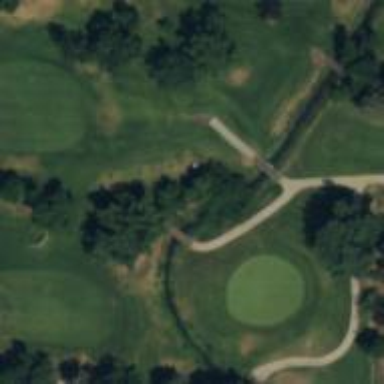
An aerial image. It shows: Path bridge over golf course.